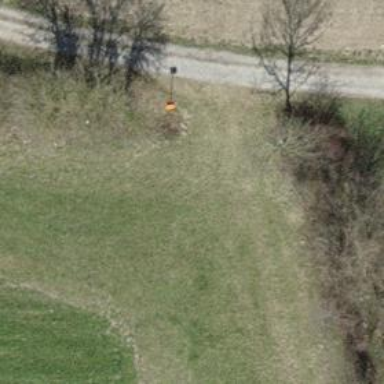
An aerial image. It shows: Orange pipeline marker.